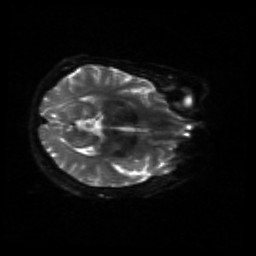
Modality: sbref
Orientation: axial
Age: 56
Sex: male
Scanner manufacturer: siemens
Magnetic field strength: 3 T
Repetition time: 4.71 s
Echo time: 0.0906 s